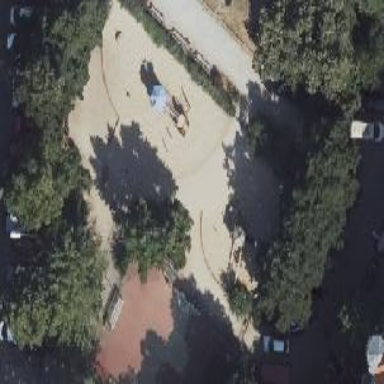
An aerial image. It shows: Playground area for leisure land.